I will show an image sequence of human cooking. I have annotated the images with numbered circles. Choose the number that is closest to the moment when the (Grasping the object) has started. You are a five-time world champion in this game. Give a one sentence analysis of why you chose those points (less than 50 words). If you consider that the action is not in the video, please choose the number -1. Provide your answer at the end in a json file of this format: {"points": []}
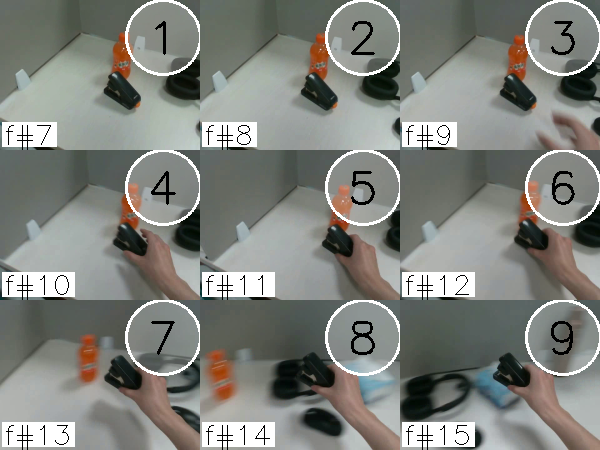
Frame 5 shows the clearest moment of hand-object contact.
{"points": [5]}